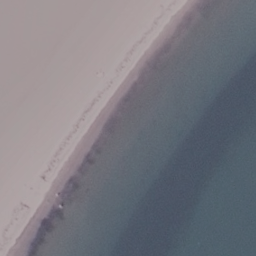
Label: beach